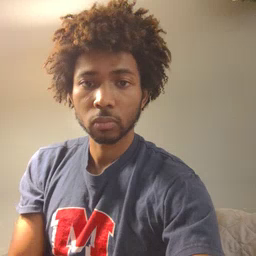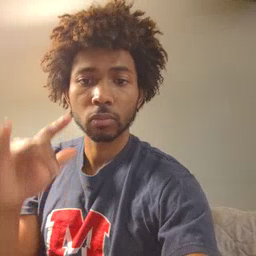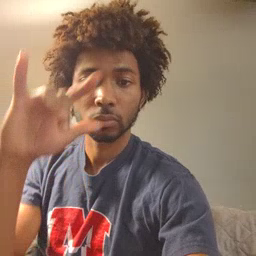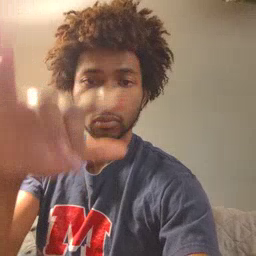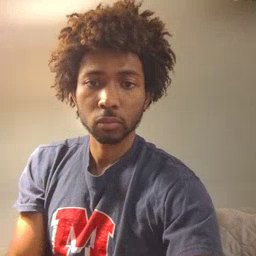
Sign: airplane